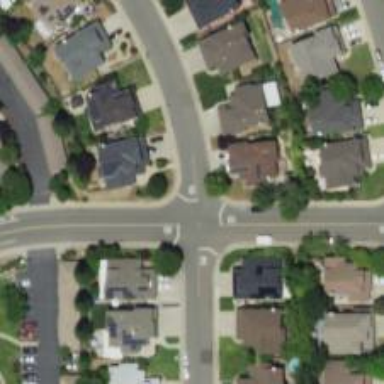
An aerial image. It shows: Road with stop sign.